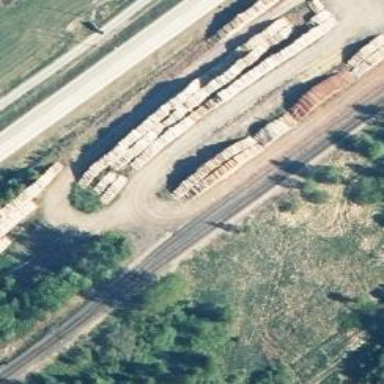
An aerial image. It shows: Wedge used for railway derailment.